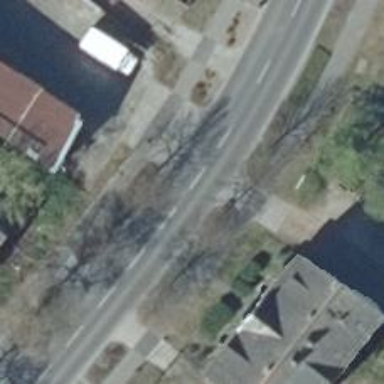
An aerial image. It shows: Primary highway with asphalt surface. It has sidewalks on both sides and cycle track.